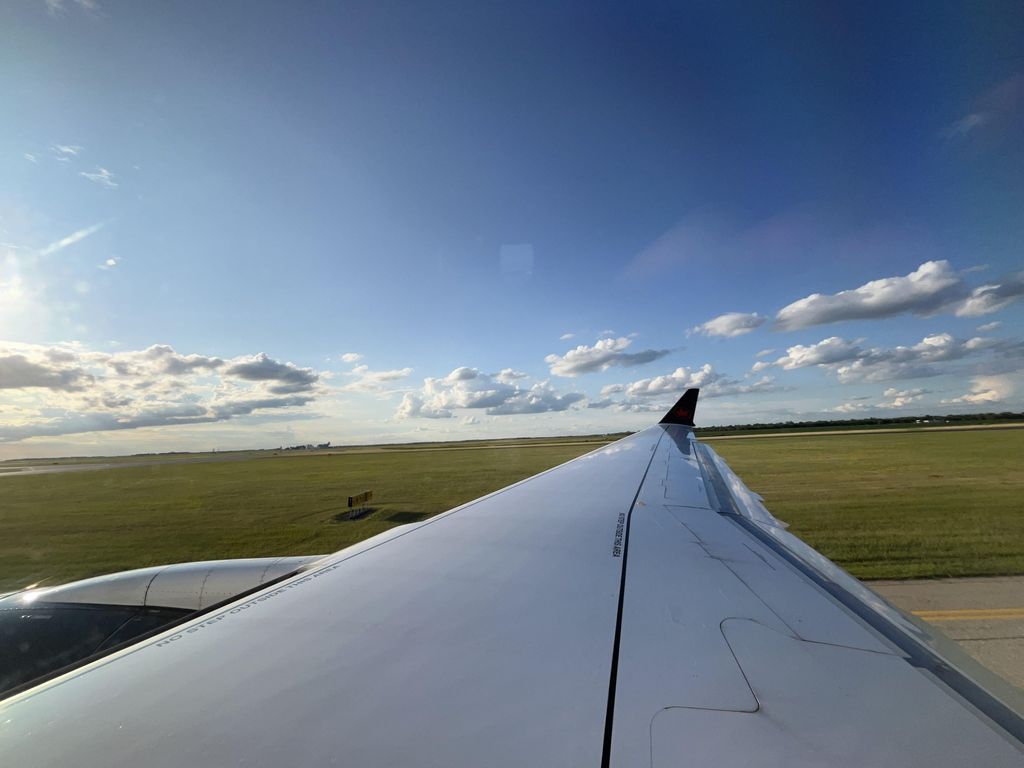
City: winnipeg